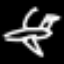
Label: airplane